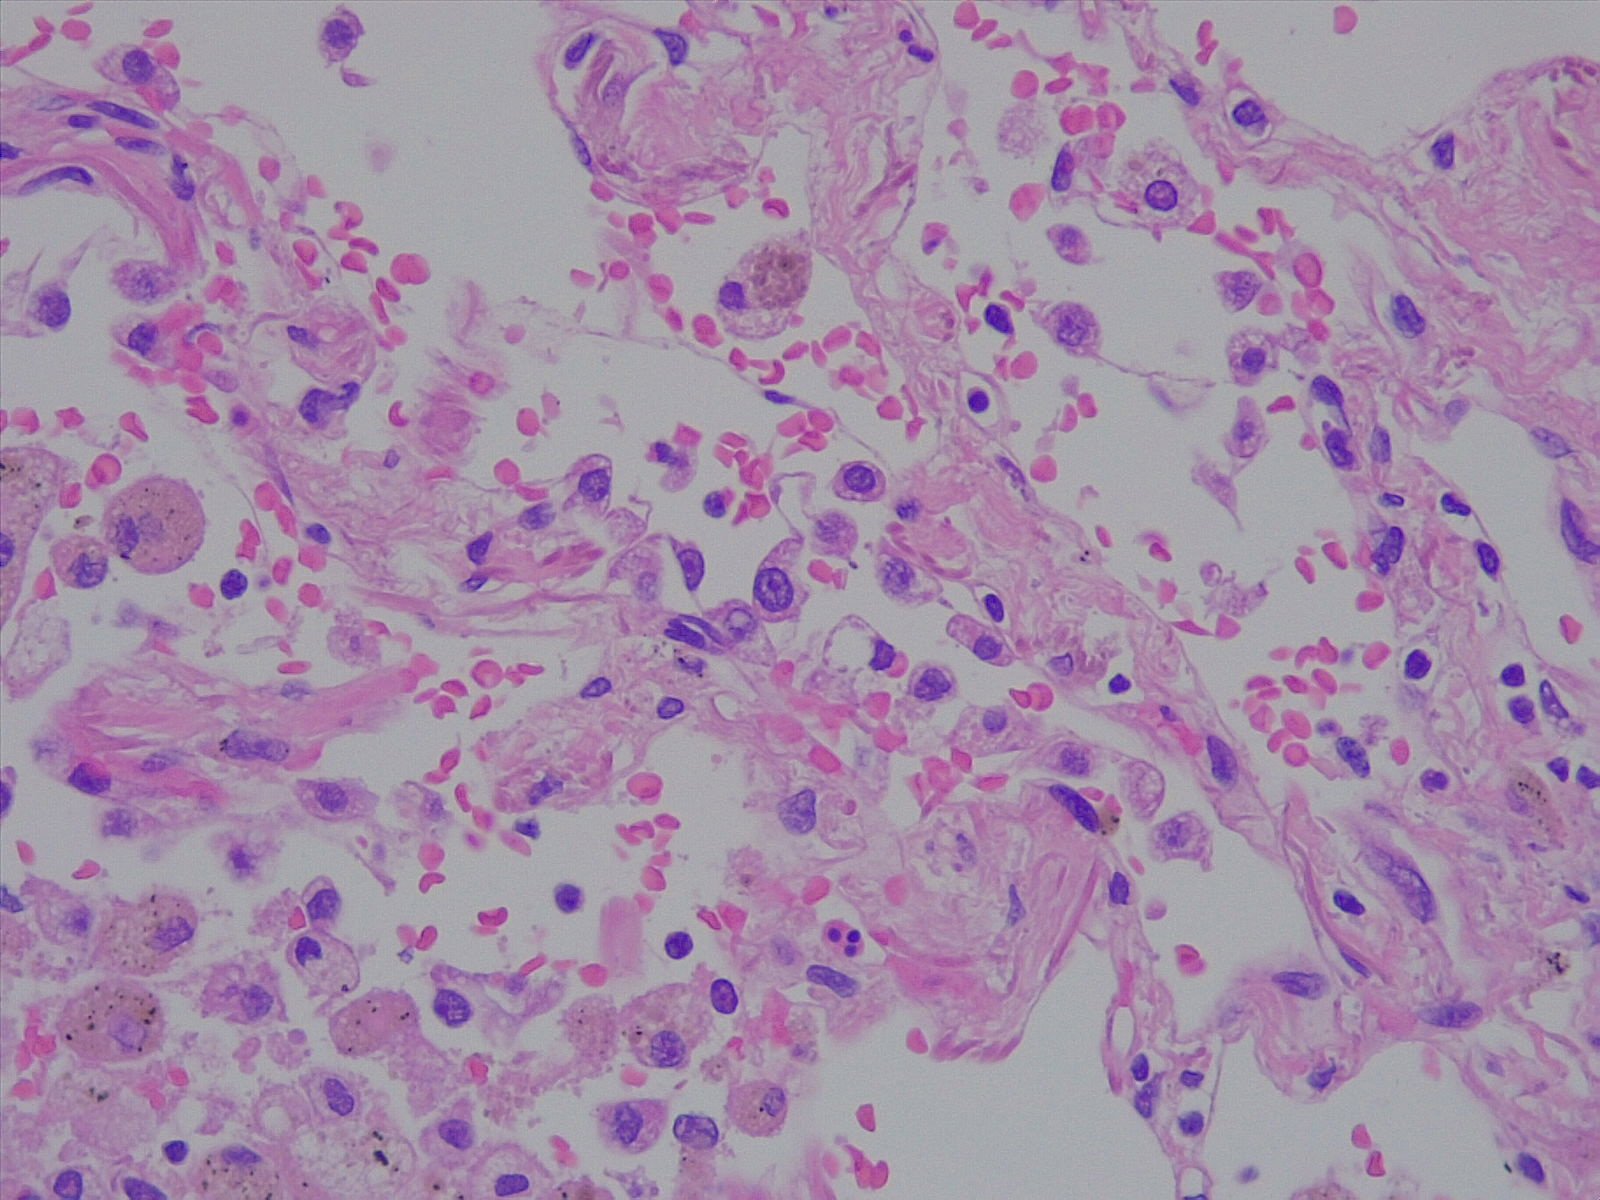
Label: normal lung tissue